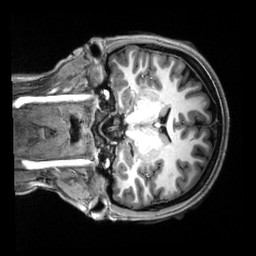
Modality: T1w
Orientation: coronal
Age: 22
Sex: female
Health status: healthy
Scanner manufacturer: siemens
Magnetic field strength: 3 T
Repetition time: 2.5 s
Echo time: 0.00222 s